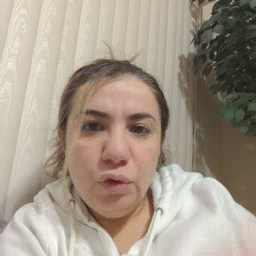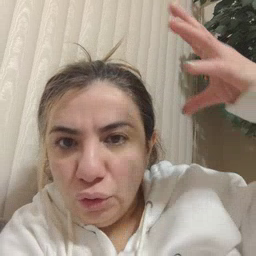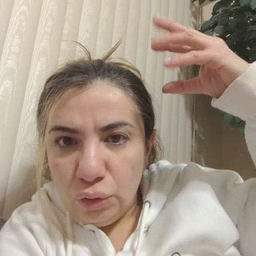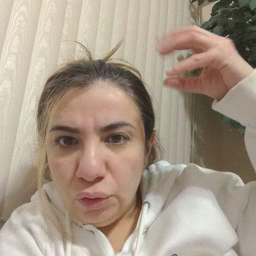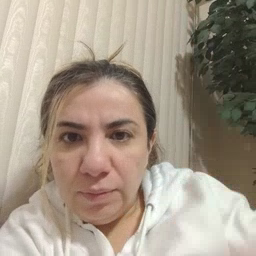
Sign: shower